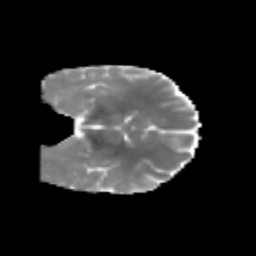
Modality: MD
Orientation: coronal
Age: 21
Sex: male
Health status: healthy